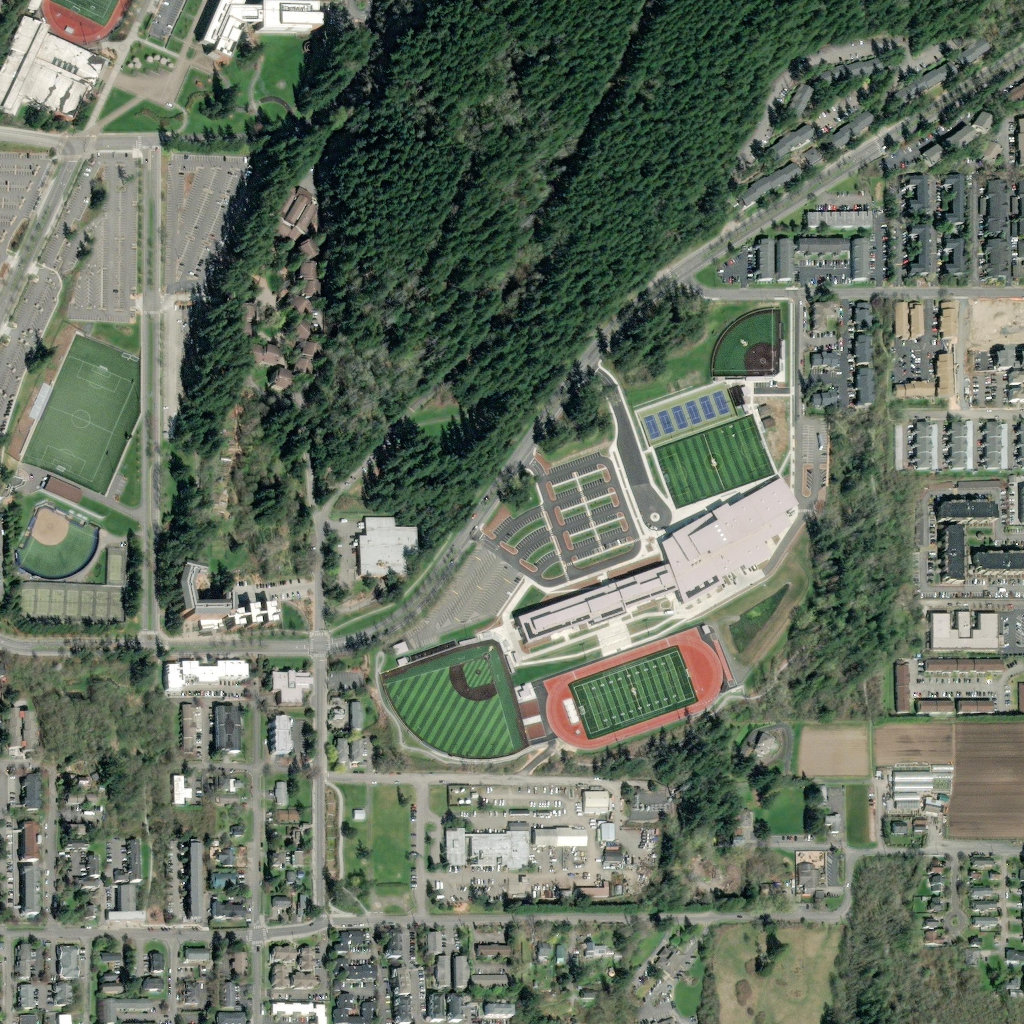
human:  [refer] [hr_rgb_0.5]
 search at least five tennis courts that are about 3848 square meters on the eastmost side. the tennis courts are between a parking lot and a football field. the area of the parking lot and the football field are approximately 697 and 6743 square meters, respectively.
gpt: <box>[[61, 36, 71, 43, 0]]</box>

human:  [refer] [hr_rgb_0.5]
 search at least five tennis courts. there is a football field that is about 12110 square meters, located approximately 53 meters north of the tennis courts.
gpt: <box>[[1, 56, 12, 61, 0]]</box>